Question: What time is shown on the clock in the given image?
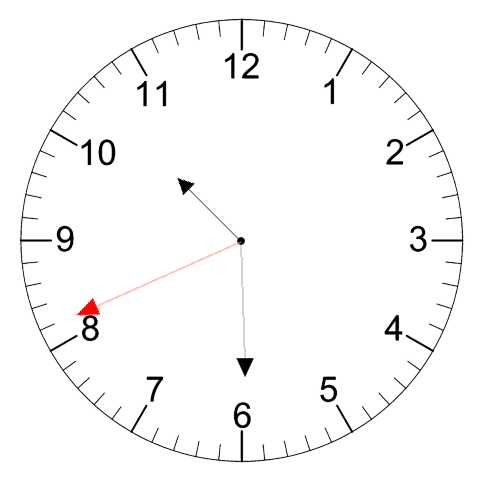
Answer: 10:29:41